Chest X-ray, PA view. Patient: 73 years old, sex M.
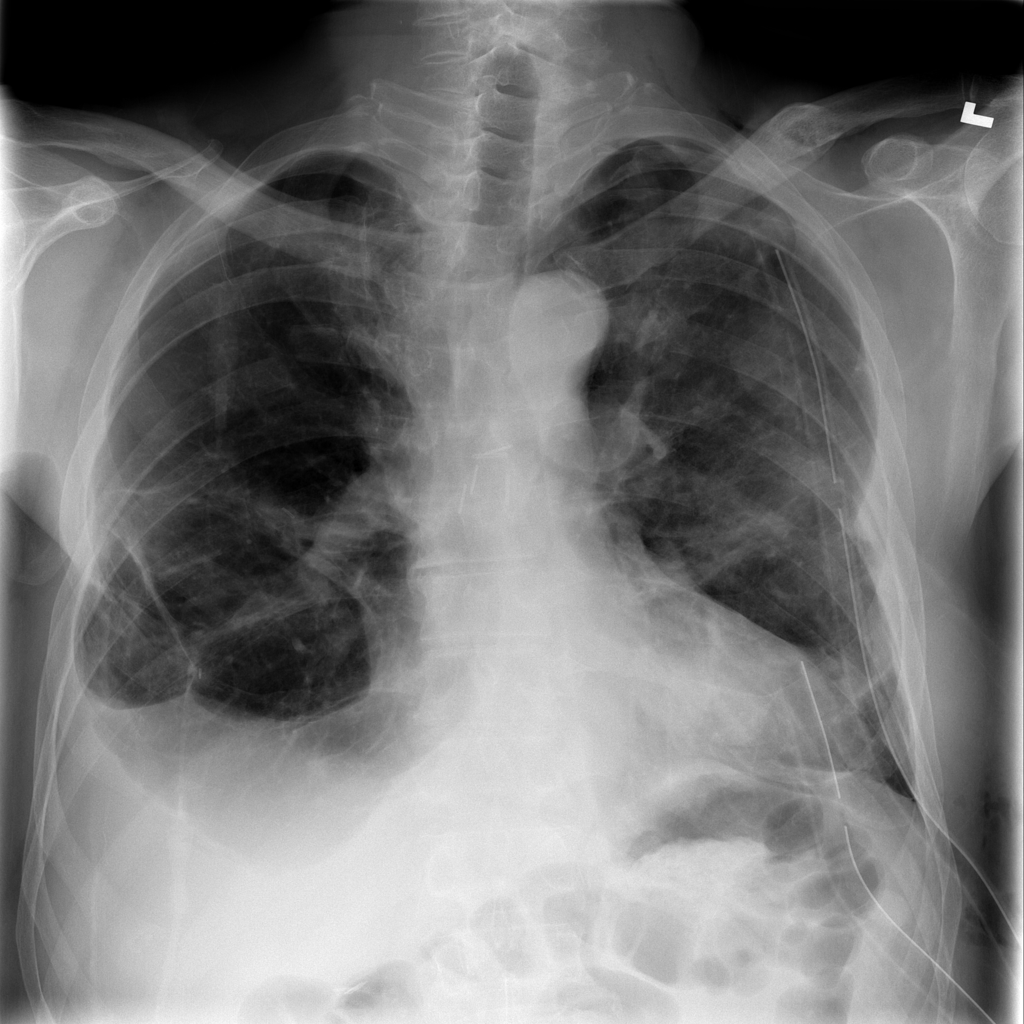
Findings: No Finding